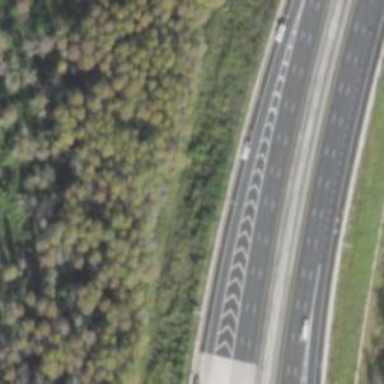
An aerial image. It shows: Trunk link highway with asphalt surface.